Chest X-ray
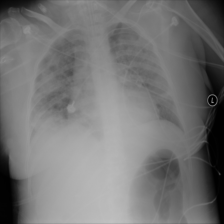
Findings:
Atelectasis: negative
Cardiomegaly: negative
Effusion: negative
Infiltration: positive
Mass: negative
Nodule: negative
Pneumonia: negative
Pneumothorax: negative
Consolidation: negative
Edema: negative
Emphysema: negative
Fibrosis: negative
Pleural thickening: negative
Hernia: negative